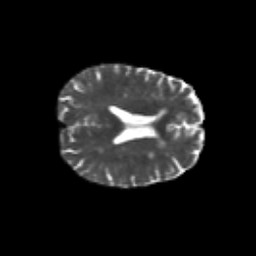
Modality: T2w
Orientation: axial
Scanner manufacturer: siemens
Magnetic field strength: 3 T
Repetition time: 6.8 s
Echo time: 0.093 s